Aerial crown-view tile of a tropical tree (Barro Colorado Island, Panama), acquired 20240716:
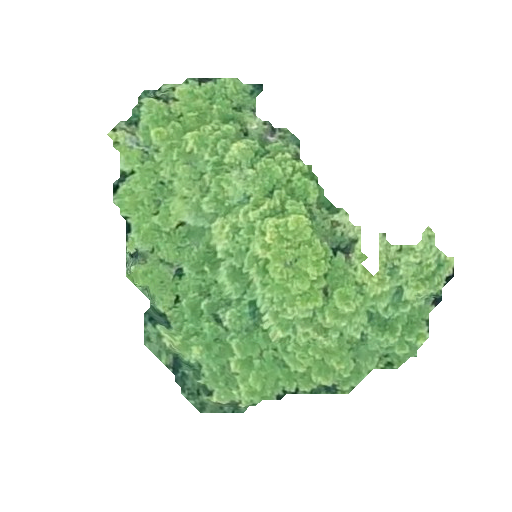
Species: Terminalia amazonia
GBIF accepted scientific name: Terminalia amazonica
Crown area: 110.818 m²